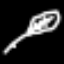
Label: leaf